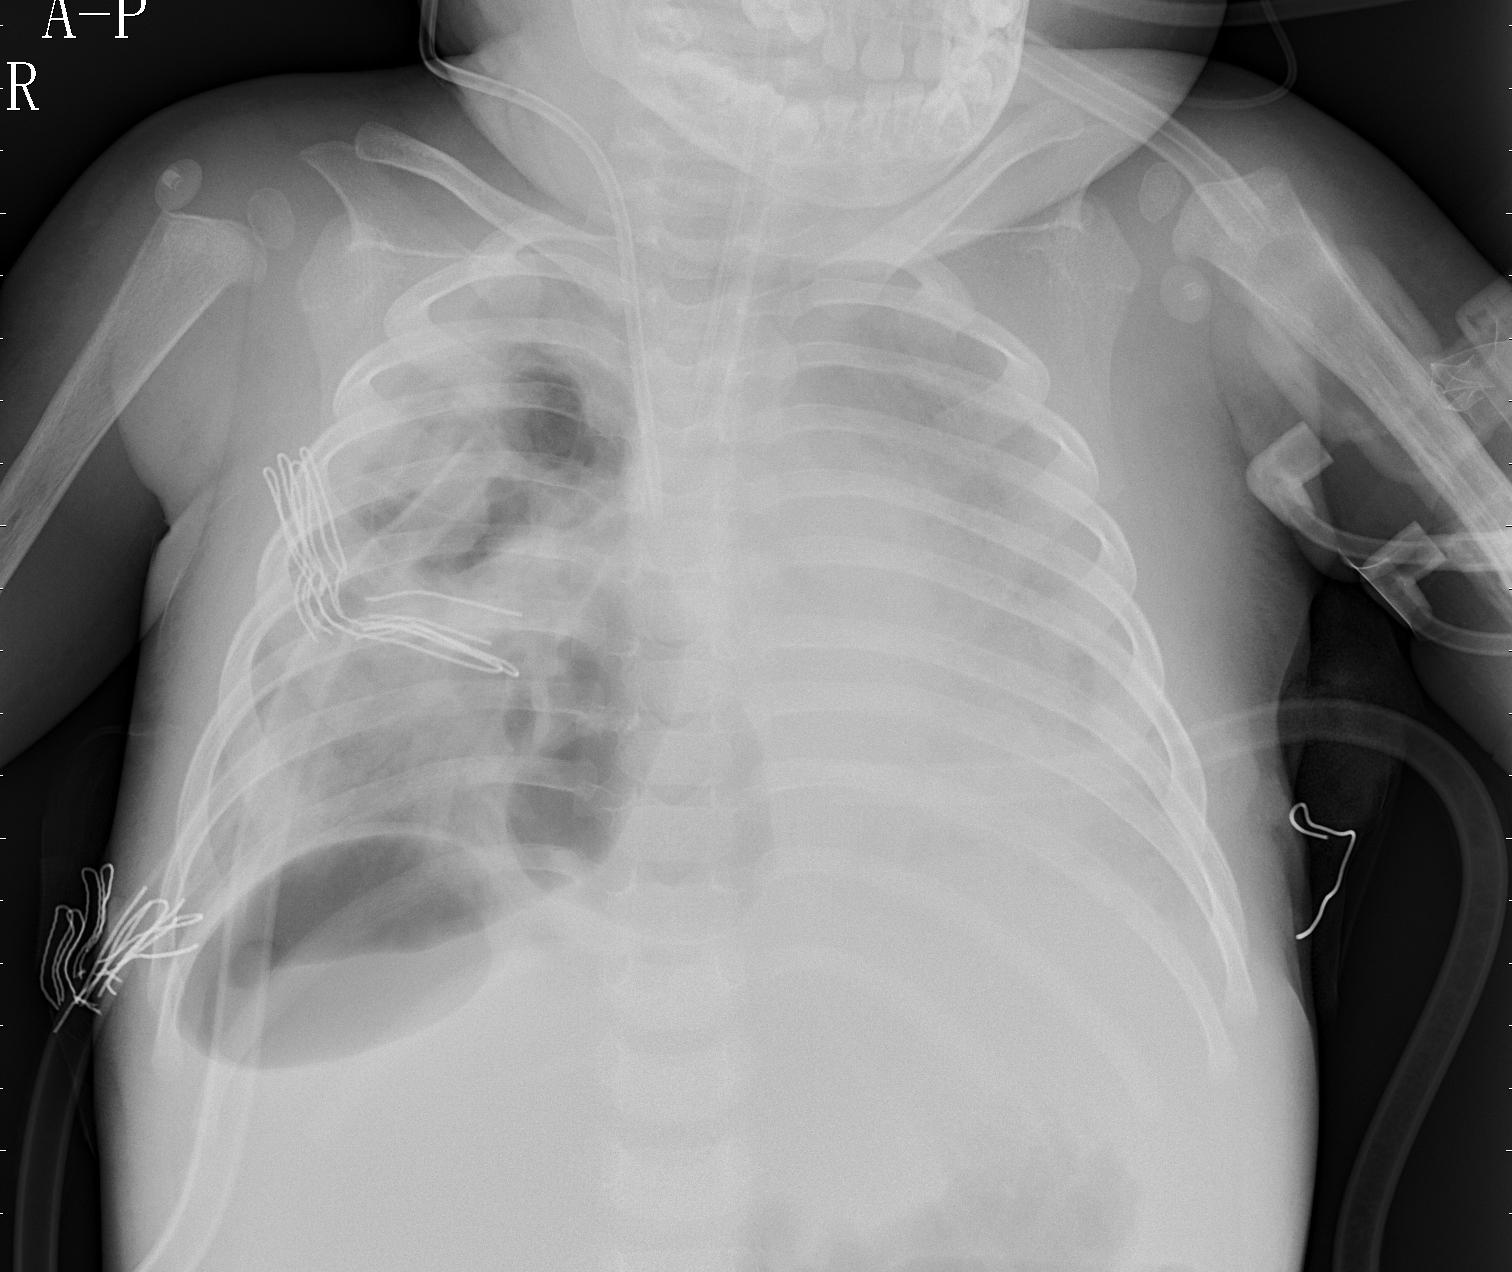
Diagnosis: PNEUMONIA